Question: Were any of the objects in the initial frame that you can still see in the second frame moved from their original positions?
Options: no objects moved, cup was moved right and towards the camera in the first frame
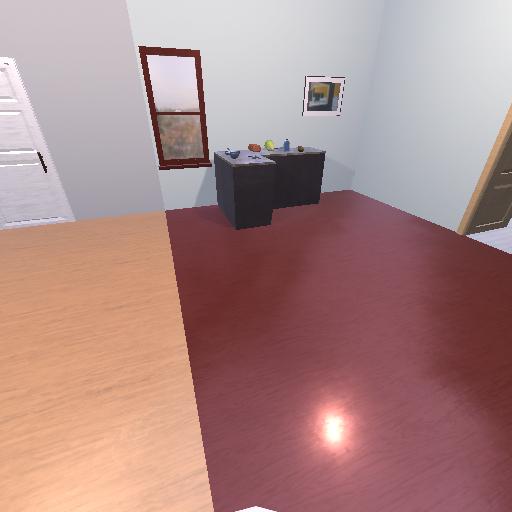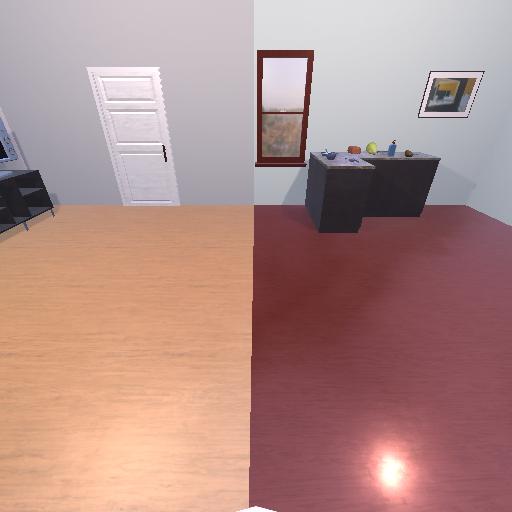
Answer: no objects moved